Question: So I have a problem, when I add an image to any column of a JFace table the first column also behaves like it has an image in and the text is indented by the size of that image.
Here's a screenshot illustrating my point with the code needed to produce it. Is there anyway to stop this from happening because it's really getting on my wick?
Regards,
Glen x

'''
package widgets;
import java.util.ArrayList;
import java.util.List;
import org.eclipse.jface.viewers.ArrayContentProvider;
import org.eclipse.jface.viewers.StyledCellLabelProvider;
import org.eclipse.jface.viewers.TableViewer;
import org.eclipse.jface.viewers.TableViewerColumn;
import org.eclipse.jface.viewers.ViewerCell;
import org.eclipse.swt.SWT;
import org.eclipse.swt.graphics.Image;
import org.eclipse.swt.graphics.ImageData;
import org.eclipse.swt.graphics.PaletteData;
import org.eclipse.swt.layout.GridData;
import org.eclipse.swt.layout.GridLayout;
import org.eclipse.swt.widgets.Display;
import org.eclipse.swt.widgets.Shell;
public class ComponentTest {
private static Image image;
public static void main(String[] args) {
final Display display = new Display();
final Shell shell = new Shell(display);
shell.setLayout(new GridLayout(1, true));
TableViewer viewer1 = getViewer(shell, true);
TableViewer viewer2 = getViewer(shell, false);
List<String> rows = new ArrayList<String>();
rows.add("Row 1");
rows.add("Row 2");
viewer1.setInput(rows);
viewer2.setInput(rows);
shell.pack();
shell.open();
while (!shell.isDisposed()) {
if (!display.readAndDispatch()) {
display.sleep();
}
}
display.dispose();
}
private static TableViewer getViewer(final Shell shell, boolean addImage) {
TableViewer viewer = new TableViewer(shell, SWT.FULL_SELECTION
| SWT.H_SCROLL | SWT.V_SCROLL | SWT.NONE);
viewer.setContentProvider(ArrayContentProvider.getInstance());
viewer.getTable().setLayoutData(
new GridData(SWT.FILL, SWT.FILL, true, true));
TableViewerColumn col = new TableViewerColumn(viewer, SWT.NONE);
col.getColumn().setWidth(100);
col.getColumn().setText("Text Column");
col.setLabelProvider(new StyledCellLabelProvider() {
@Override
public void update(ViewerCell cell) {
cell.setText((String) cell.getElement());
}
});
col = new TableViewerColumn(viewer, SWT.NONE);
col.getColumn().setWidth(100);
col.getColumn().setText("Second Text Column");
col.setLabelProvider(new StyledCellLabelProvider() {
@Override
public void update(ViewerCell cell) {
cell.setText((String) cell.getElement());
}
});
if (addImage) {
col = new TableViewerColumn(viewer, SWT.NONE);
col.getColumn().setWidth(100);
col.getColumn().setText("Image Column");
col.setLabelProvider(new StyledCellLabelProvider() {
@Override
public void update(ViewerCell cell) {
cell.setImage(getImage(shell.getDisplay()));
}
});
}
viewer.getTable().setHeaderVisible(true);
return viewer;
}
// make a little green square
private static Image getImage(Display display) {
if (image == null) {
PaletteData palette = new PaletteData(0xFF, 0xFF00, 0xFF0000);
ImageData imageData = new ImageData(16, 16, 24, palette);
for (int x = 0; x < 16; x++) {
for (int y = 0; y < 16; y++) {
imageData.setPixel(x, y, 0xFF00);
}
}
;
image = new Image(display, imageData);
}
return image;
}
}
'''
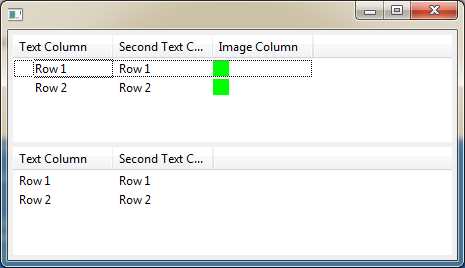
Answer: That is a quite annoying <URL> and setting its width to zero.
As far as I remember correctly, this will introduce some minor glitches when using MacOS.